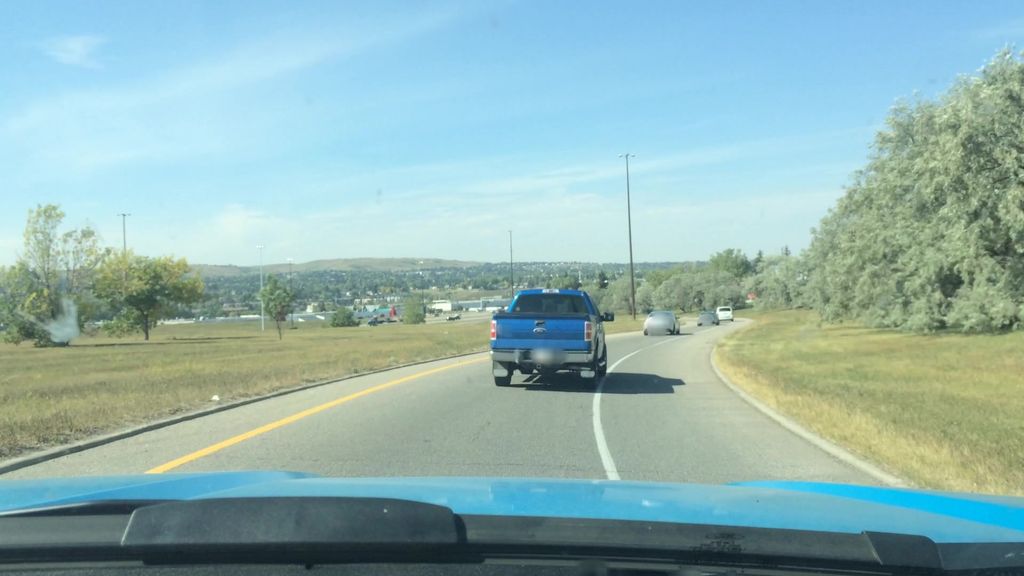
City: calgary